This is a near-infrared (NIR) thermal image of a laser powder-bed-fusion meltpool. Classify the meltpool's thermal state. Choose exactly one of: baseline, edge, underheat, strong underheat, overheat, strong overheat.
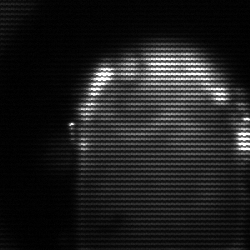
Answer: baseline